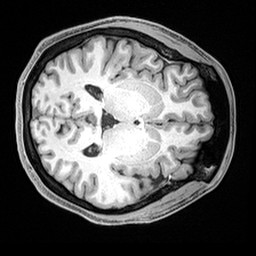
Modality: T1w
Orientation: axial
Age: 33
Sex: female
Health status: healthy
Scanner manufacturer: siemens
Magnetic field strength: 3 T
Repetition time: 2.4 s
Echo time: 0.00217 s